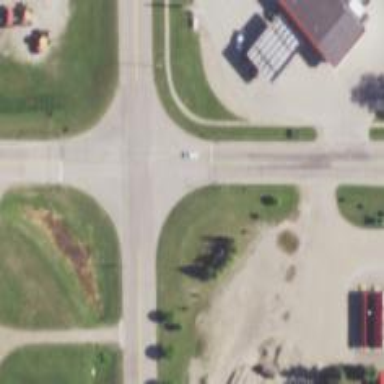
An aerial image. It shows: Road with stop sign.